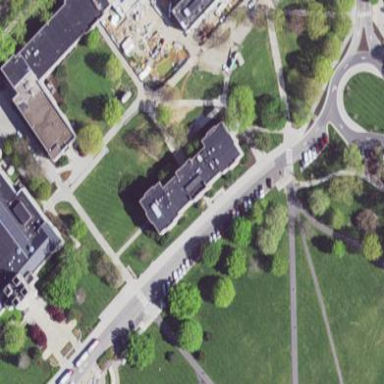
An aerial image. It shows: View of university building.